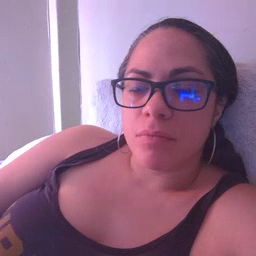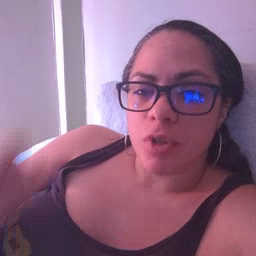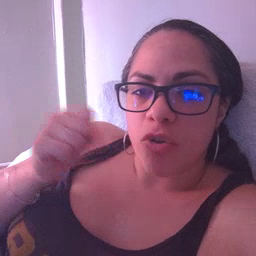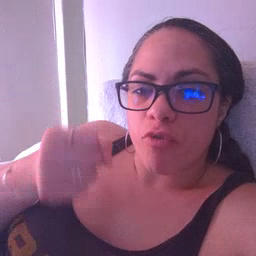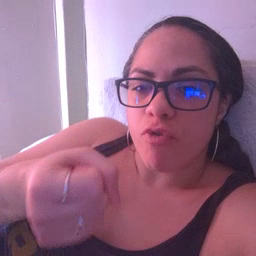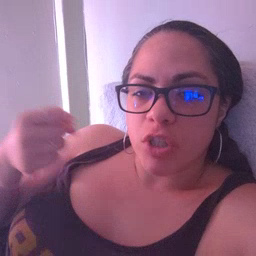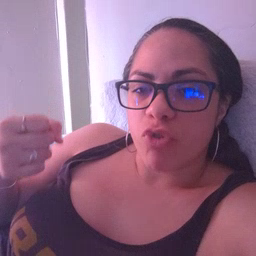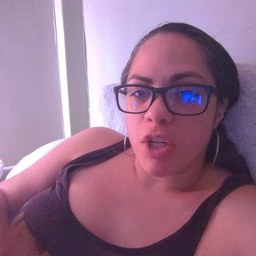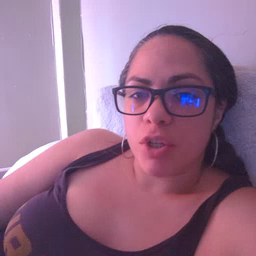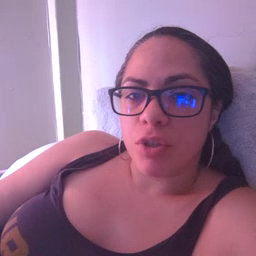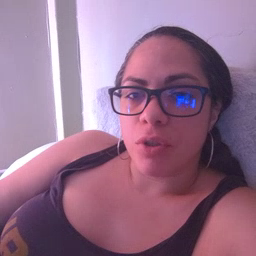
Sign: refrigerator